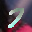
Label: 7